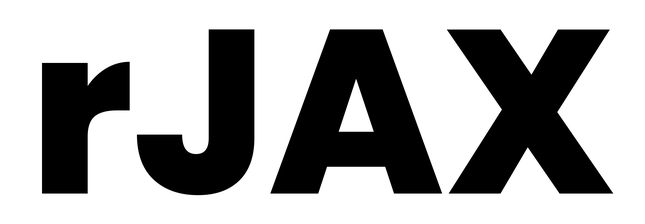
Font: Poppins-ExtraBold